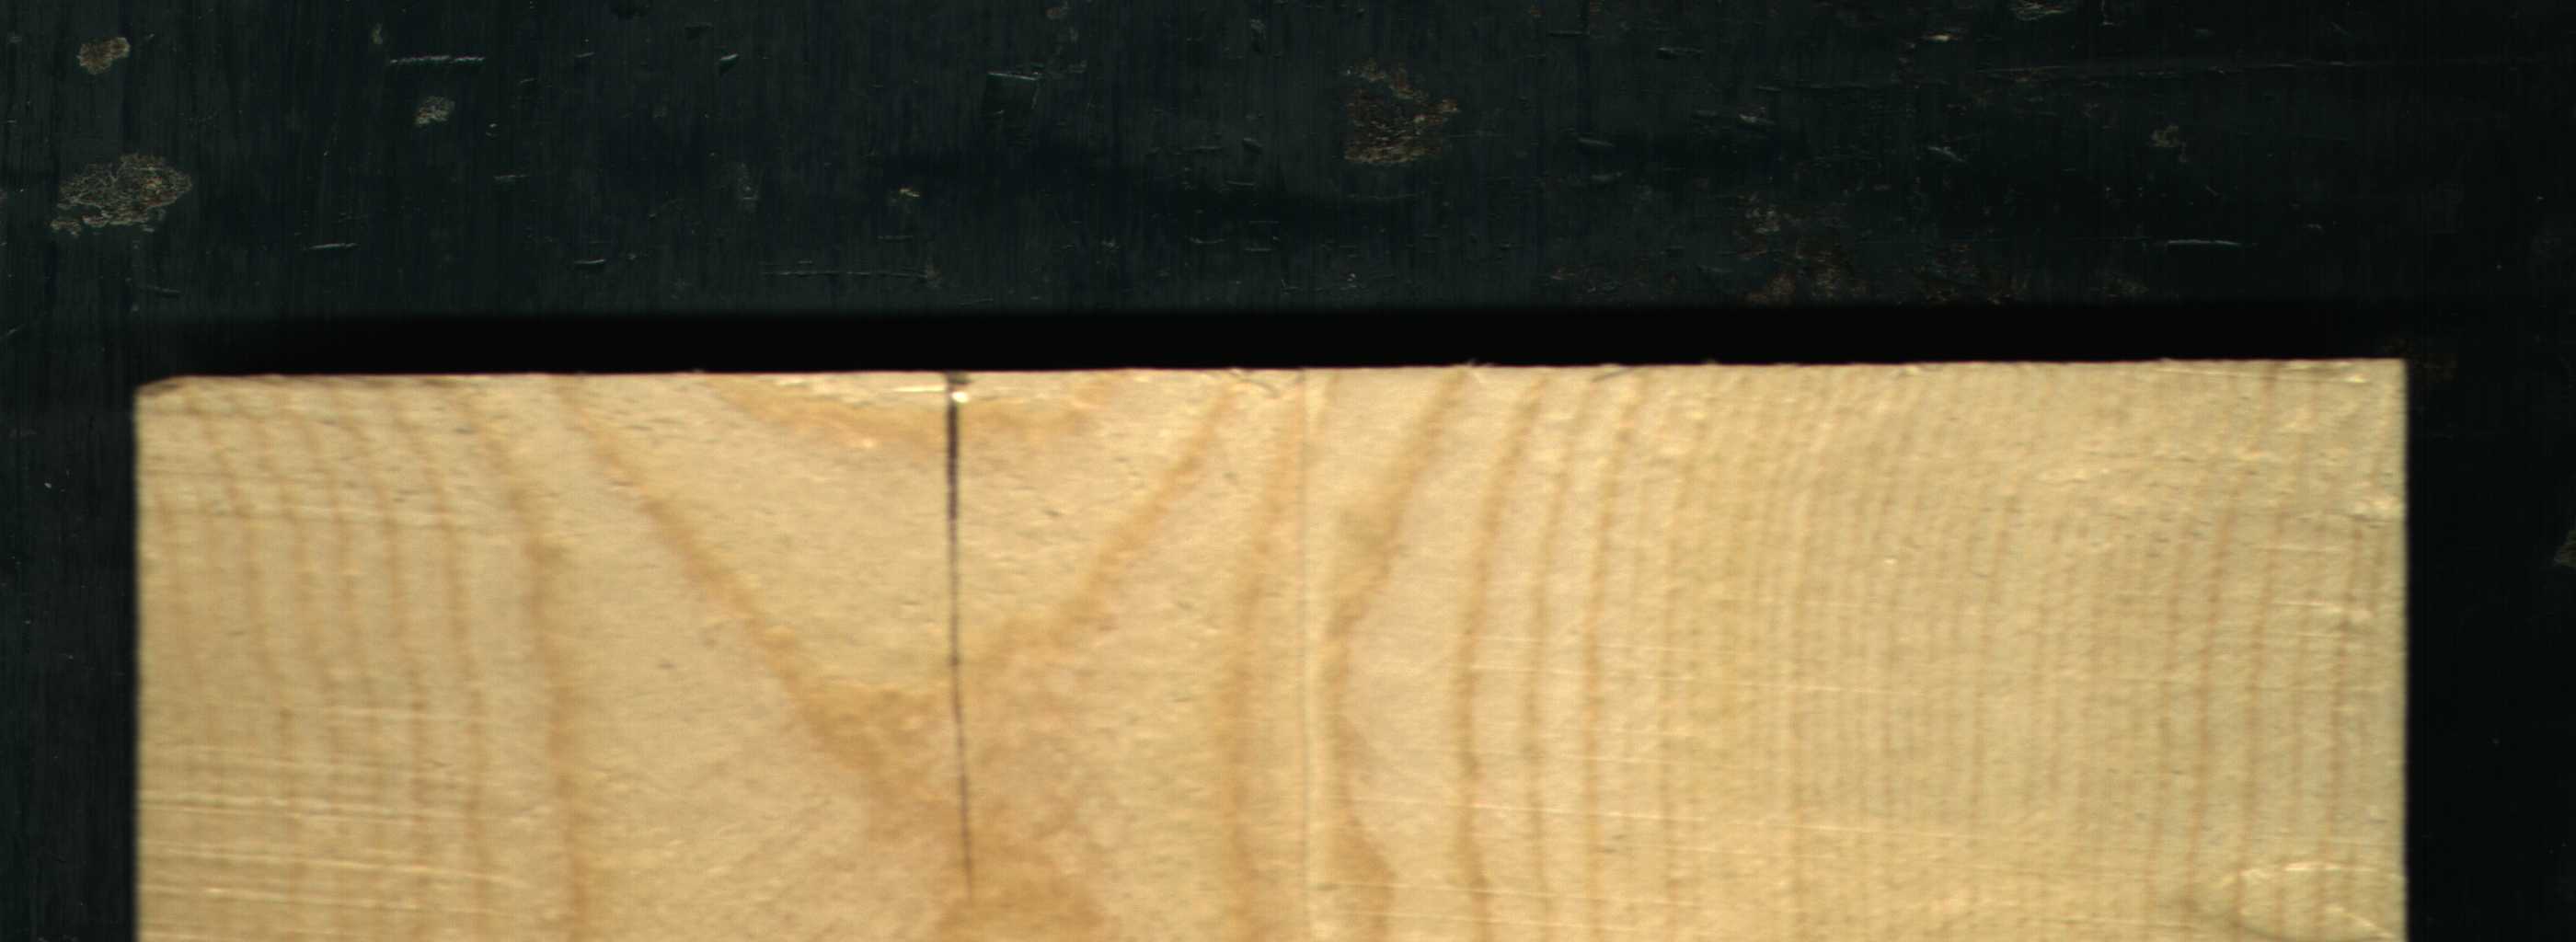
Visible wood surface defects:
Crack